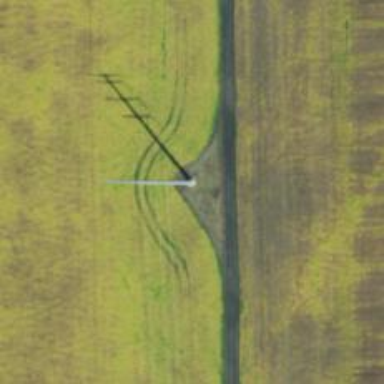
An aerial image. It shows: Power tower.